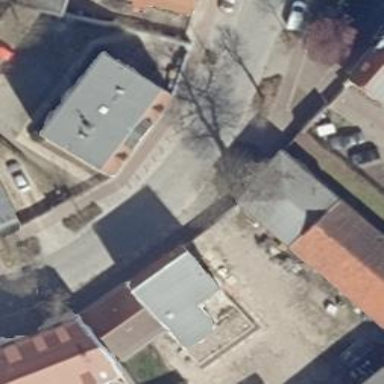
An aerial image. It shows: Residential road with sidewalks on both sides.